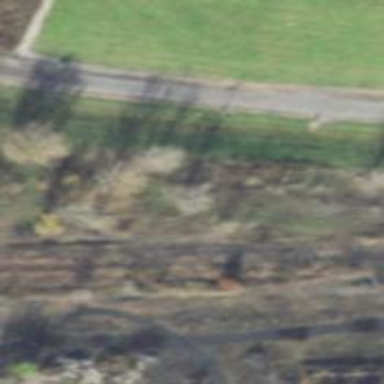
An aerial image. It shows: Abandoned spur railway.